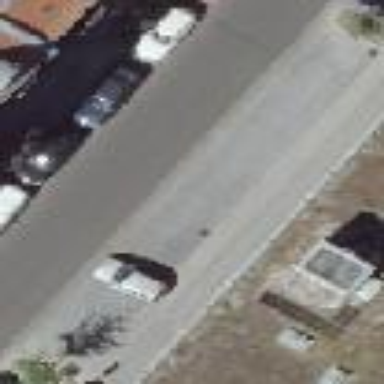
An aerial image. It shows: Street side parking on concrete surface.